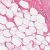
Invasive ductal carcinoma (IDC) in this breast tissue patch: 0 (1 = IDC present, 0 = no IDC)